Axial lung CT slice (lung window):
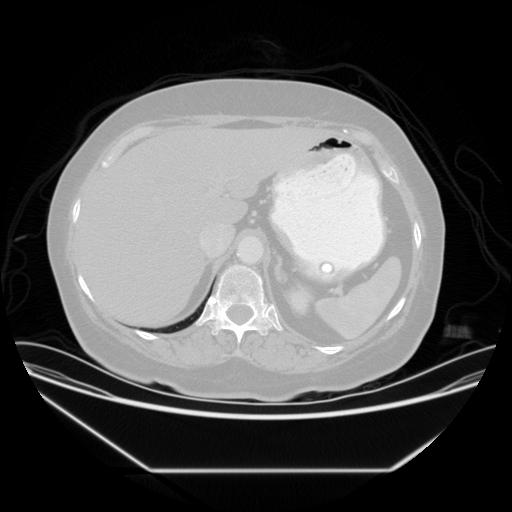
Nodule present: no